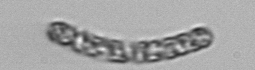
Label: Guinardia_striata